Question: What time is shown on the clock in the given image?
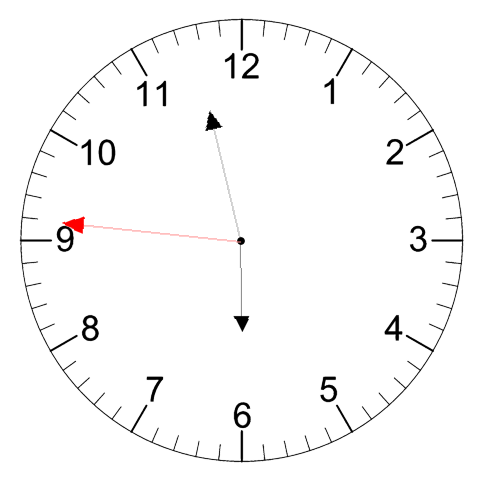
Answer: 05:57:46